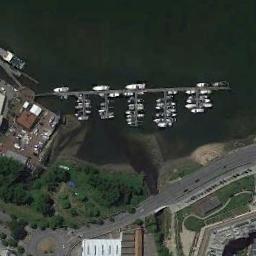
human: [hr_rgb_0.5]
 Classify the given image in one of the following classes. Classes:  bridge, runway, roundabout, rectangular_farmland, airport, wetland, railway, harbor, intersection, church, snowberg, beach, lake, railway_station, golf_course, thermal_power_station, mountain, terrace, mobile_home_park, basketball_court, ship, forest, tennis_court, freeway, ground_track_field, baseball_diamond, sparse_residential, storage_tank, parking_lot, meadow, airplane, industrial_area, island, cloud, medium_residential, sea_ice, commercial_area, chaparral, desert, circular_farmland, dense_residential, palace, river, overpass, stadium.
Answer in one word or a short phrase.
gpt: harbor